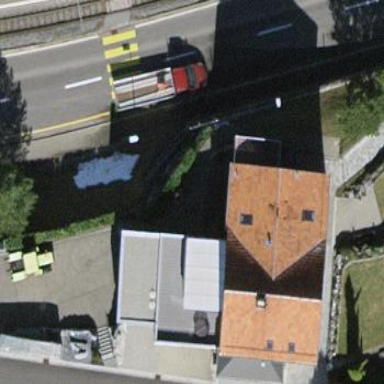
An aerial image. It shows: Simple and straightforward house.